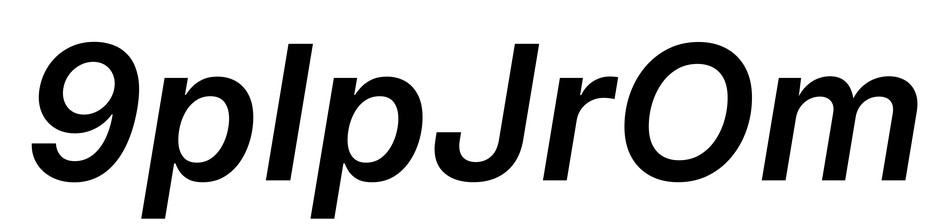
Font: Inter-Italic_SemiBold_Italic